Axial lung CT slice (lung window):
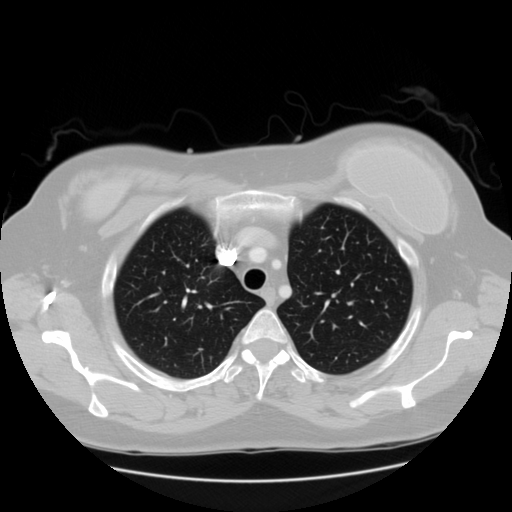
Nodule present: no